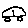
Label: car